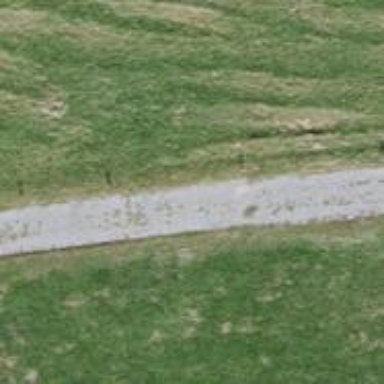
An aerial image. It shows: Track with combination of grade 5 and grade 3 surfaces.